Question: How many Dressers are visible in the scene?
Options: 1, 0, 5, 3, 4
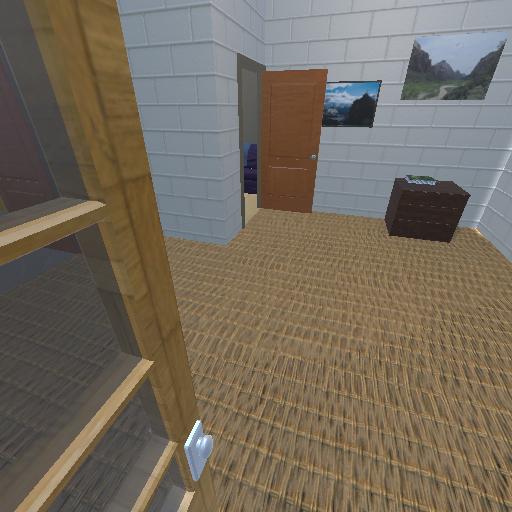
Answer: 1